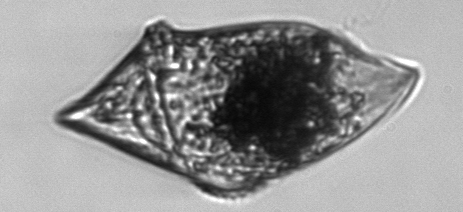
Label: Gyrodinium